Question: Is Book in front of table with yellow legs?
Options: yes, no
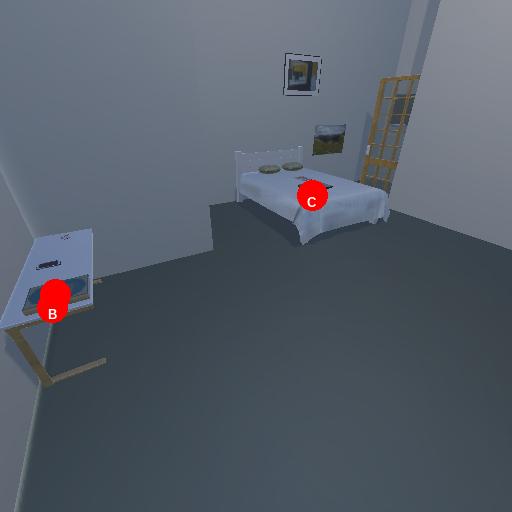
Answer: yes